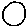
Label: circle